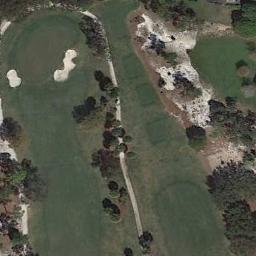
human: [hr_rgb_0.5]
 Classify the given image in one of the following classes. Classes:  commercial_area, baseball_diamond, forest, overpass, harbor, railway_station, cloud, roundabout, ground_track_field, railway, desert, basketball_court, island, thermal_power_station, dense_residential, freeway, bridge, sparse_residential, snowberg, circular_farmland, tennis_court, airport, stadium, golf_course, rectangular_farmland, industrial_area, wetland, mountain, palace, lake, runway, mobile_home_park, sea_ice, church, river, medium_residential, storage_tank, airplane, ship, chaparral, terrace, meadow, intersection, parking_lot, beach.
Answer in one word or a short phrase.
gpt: golf_course